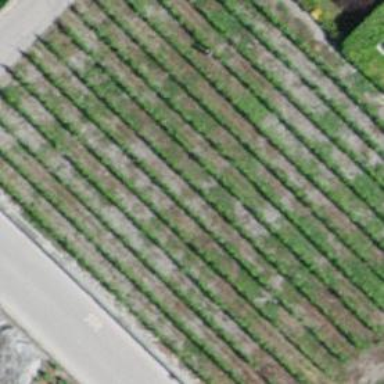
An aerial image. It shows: Vineyard with grape crops.